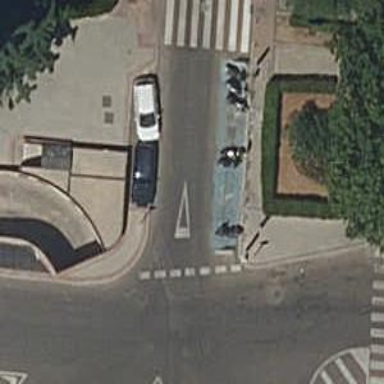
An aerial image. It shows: Motorcycle parking area.